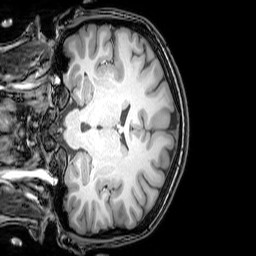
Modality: T1w
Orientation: coronal
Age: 21
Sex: female
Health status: healthy
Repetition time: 0.081 s
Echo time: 0.037 s